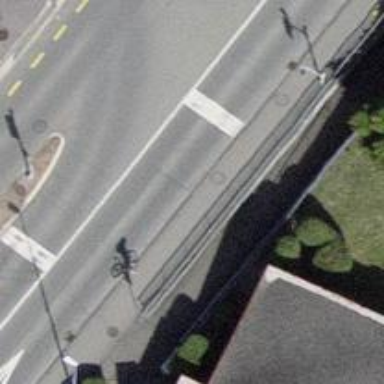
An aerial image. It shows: Primary highway with asphalt surface and designated cycle lane.